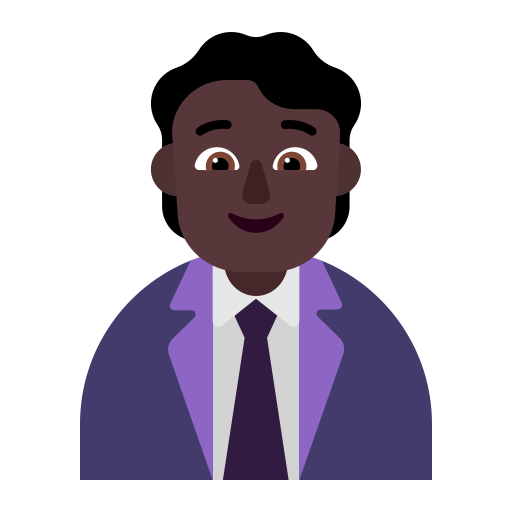
office worker flat dark